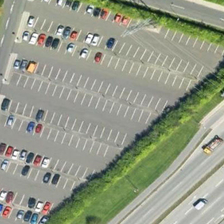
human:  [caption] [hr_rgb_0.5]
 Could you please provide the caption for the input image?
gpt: some boats are in a parking lot near two parallel roads .

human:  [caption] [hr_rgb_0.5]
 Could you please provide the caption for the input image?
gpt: some boats are in a parking lot near two parallel roads .

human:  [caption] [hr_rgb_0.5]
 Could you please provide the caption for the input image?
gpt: some boats are in a parking lot near two parallel roads .

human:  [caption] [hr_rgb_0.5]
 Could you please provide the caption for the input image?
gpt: some boats are in a parking lot near two parallel roads .

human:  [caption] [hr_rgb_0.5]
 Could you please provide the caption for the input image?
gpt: some boats are in a parking lot near two parallel roads .